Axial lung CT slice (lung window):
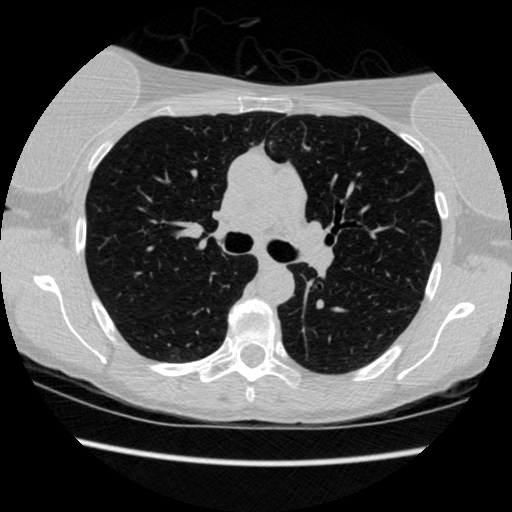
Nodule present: no